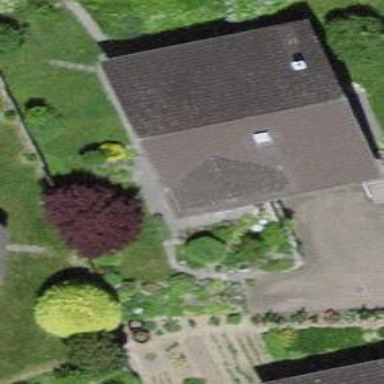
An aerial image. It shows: Detached building with gabled roof.